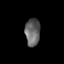
Tissue: skin
Cell type: Epithelial cells
Senescence score: 0.262
Nuclear area (px): 403
Mean DAPI intensity: 101.32